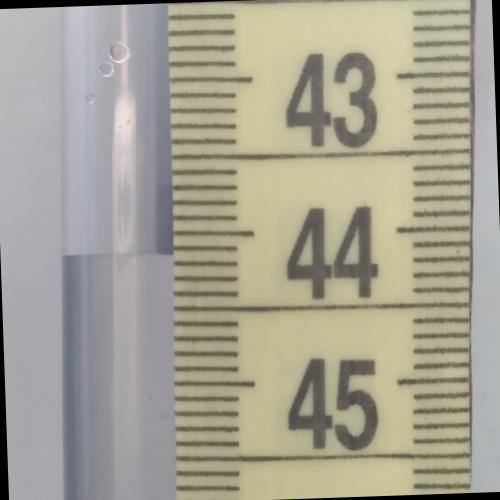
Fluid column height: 44.1 cm